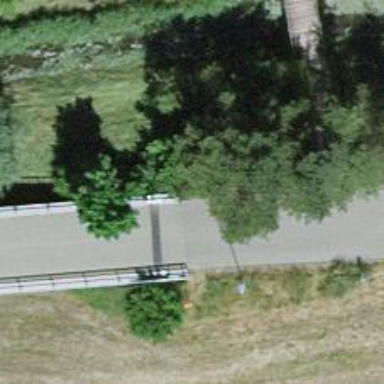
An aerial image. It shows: Asphalt service road on bridge. It is designated for agricultural vehicles.